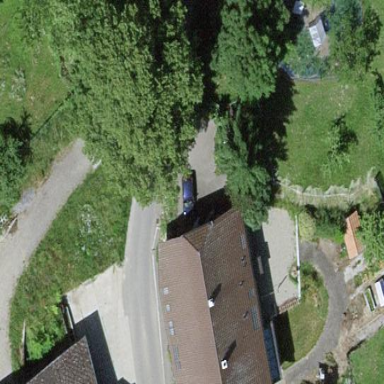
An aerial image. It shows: Residential building.